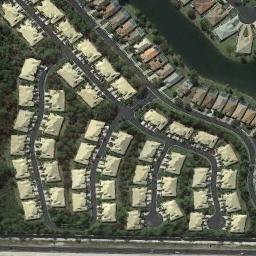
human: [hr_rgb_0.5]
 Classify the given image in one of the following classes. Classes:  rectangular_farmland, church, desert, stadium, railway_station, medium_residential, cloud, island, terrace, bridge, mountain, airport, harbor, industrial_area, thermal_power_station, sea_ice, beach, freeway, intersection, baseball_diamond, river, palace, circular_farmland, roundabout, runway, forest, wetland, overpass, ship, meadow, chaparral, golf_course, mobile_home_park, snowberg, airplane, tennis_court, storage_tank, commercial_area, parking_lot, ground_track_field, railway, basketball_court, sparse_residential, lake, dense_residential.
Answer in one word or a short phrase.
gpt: dense_residential